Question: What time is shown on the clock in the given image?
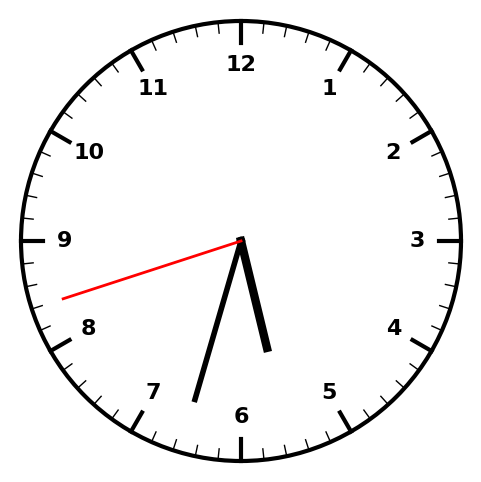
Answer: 05:32:42